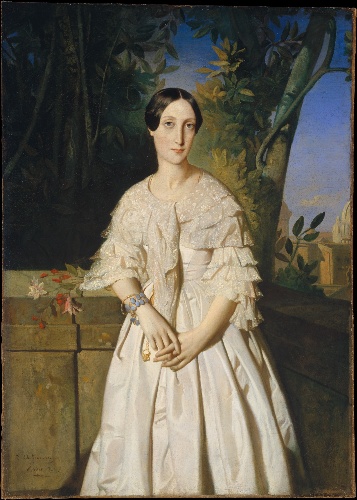
Title: Comtesse de La Tour-Maubourg (Marie-Louise-Charlotte-Gabrielle Thomas de Pange, 1816–1850)
Artist: Théodore Chassériau
Artist bio: French, Le Limon, Saint-Domingue, West Indies 1819–1856 Paris
Date: 1841
Object type: Painting
Classification: Paintings
Medium: Oil on canvas
Dimensions: 52 x 37 1/4 in. (132.1 x 94.6 cm)
Department: European Paintings
Credit line: Wrightsman Fund, 2002
Accession year: 2002
Repository: Metropolitan Museum of Art, New York, NY
Tags: Portraits|Women